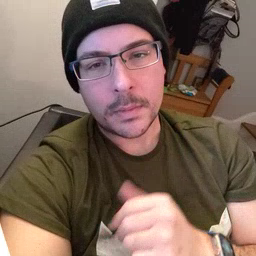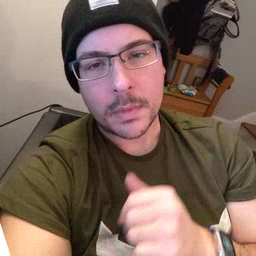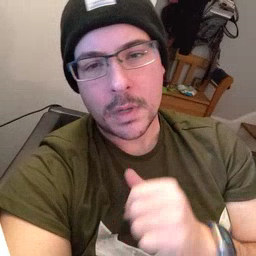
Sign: snack